Question:
When I try to use SQLSHELL "CREATE DATABASE test". I don't get a prompt that anything was created (not sure if i'm supposed to). Then when I check to see if it was created ("\l"). Nothing is there.
What is happening?
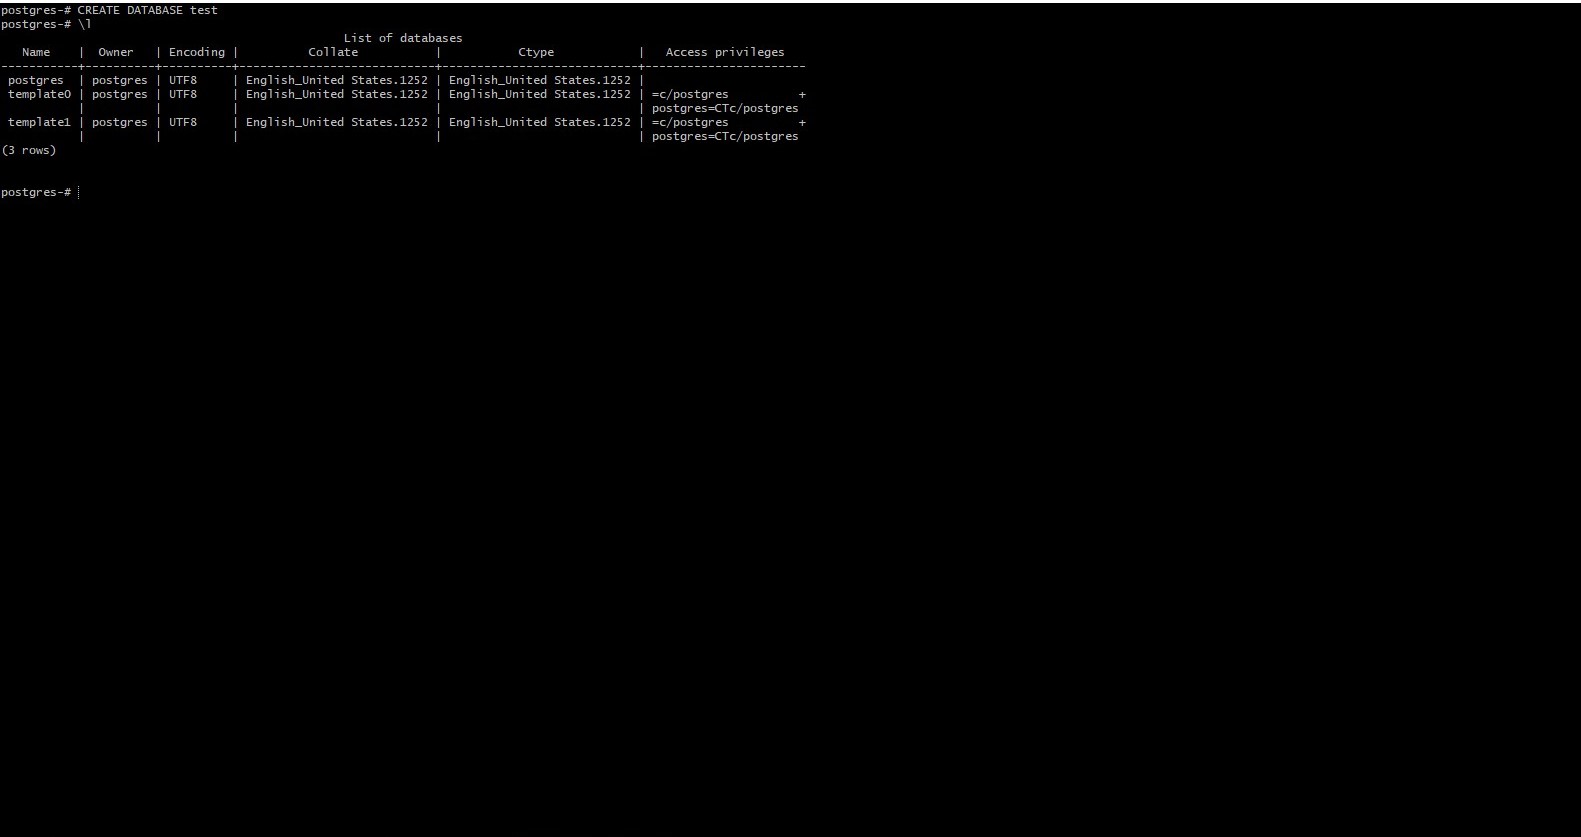
Answer: You have to terminate SQL commands with ';'.
In your case:
'''
CREATE DATABASE test;
'''